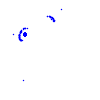
Particle: kaon